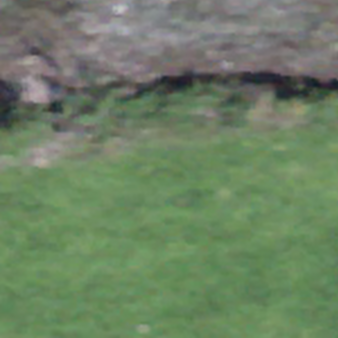
Label: other